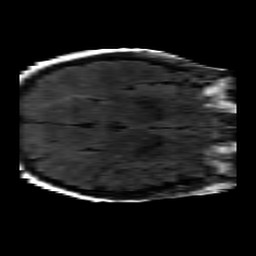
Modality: FLAIR
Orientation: axial
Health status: ill
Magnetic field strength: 3 T